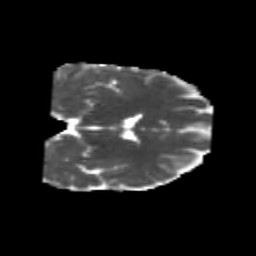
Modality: MD
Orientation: coronal
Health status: healthy
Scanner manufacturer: philips
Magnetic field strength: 3 T
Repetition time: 6.964 s
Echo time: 0.092 s